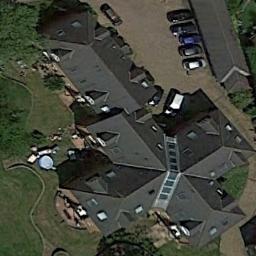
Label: church